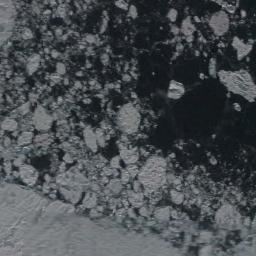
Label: sea_ice